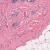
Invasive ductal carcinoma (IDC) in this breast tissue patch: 0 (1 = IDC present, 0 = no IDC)